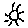
Label: sun